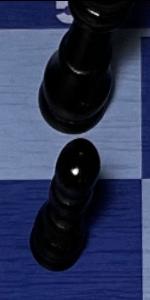
Label: Pawn_Black